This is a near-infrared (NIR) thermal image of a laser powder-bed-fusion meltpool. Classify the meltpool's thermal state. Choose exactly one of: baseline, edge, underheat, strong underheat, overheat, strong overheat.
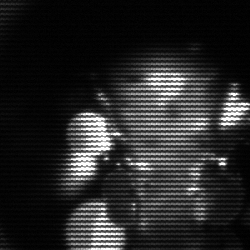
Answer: baseline